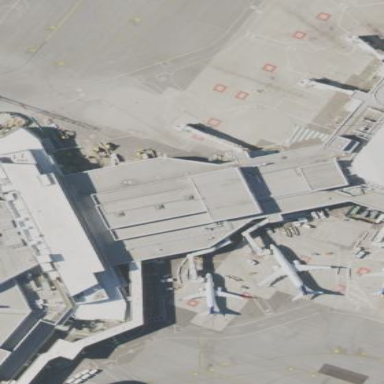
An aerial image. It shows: Terminal building located at airport.